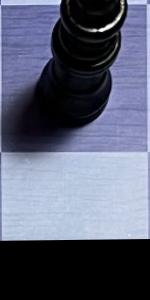
Label: Empty